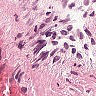
Metastatic tissue present: no